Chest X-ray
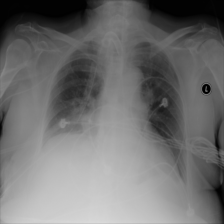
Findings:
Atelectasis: negative
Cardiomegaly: negative
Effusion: negative
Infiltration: negative
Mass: negative
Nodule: negative
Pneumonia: negative
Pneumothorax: negative
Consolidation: negative
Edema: negative
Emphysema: negative
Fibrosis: negative
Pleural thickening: negative
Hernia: negative